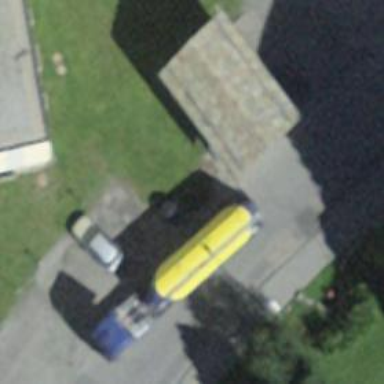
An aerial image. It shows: Recycling container for recycling.